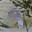
Label: 9